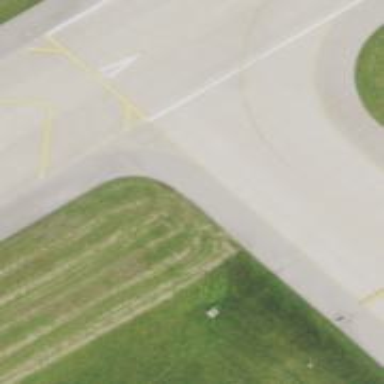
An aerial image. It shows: Taxiway at the airport with asphalt surface.